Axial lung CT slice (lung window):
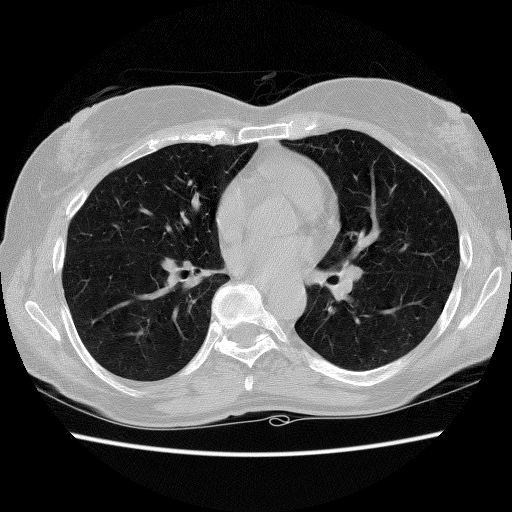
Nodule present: no